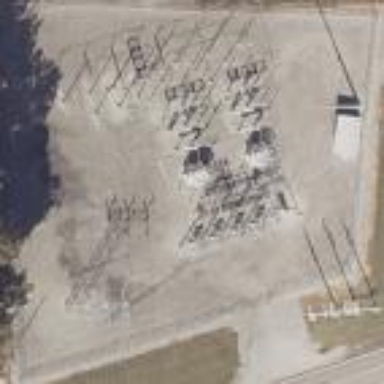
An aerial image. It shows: Distribution substation surrounded by fence.